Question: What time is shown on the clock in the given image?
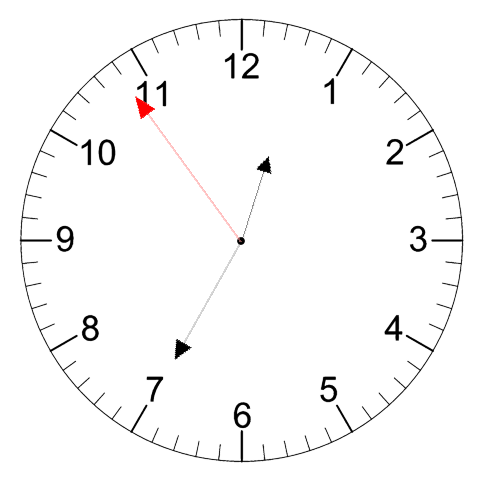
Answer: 12:34:54